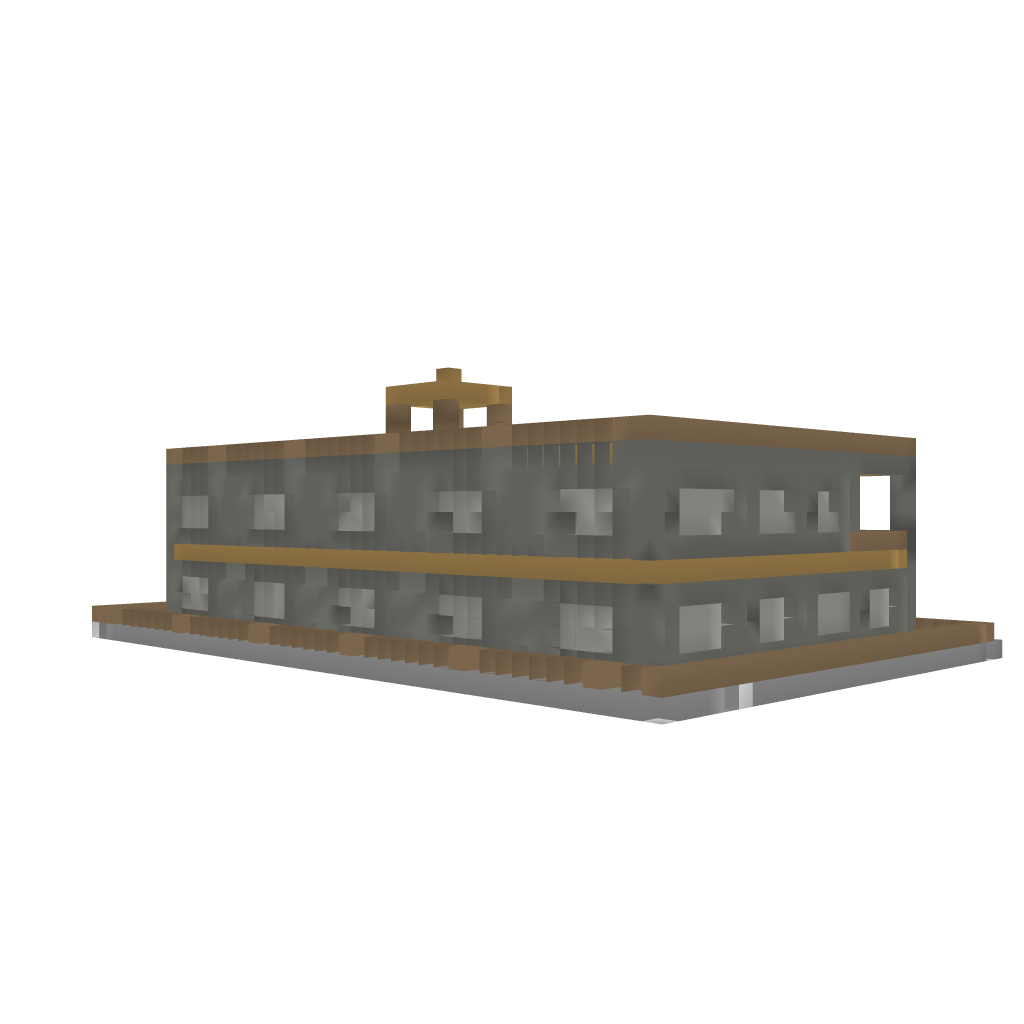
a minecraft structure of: Mansion of Wood